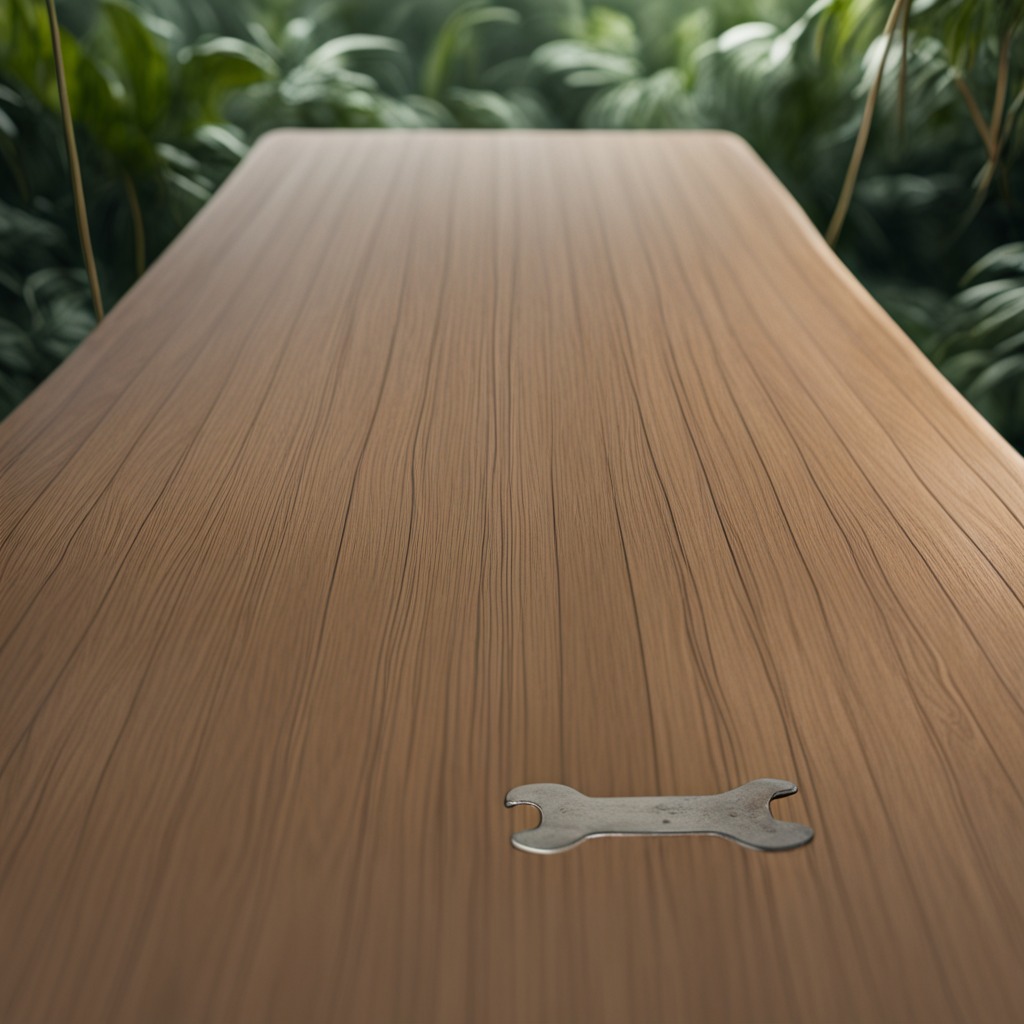
A wrench lies on a clean wooden table inside a jungle field workshop tent.